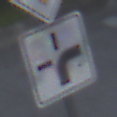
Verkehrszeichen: VerlaufVorfahrtsstrasse3
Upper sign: Vorfahrtsstrasse
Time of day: SunriseSunset
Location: Outdoor (Urban)
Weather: Clear
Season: NotSpecified
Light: Natural